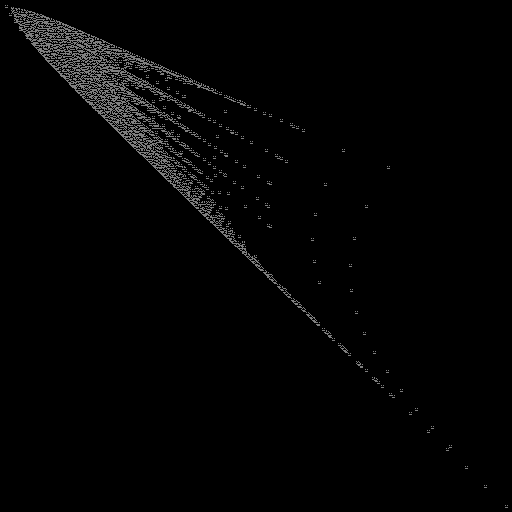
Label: drumlin